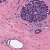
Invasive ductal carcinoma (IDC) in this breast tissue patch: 0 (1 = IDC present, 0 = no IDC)